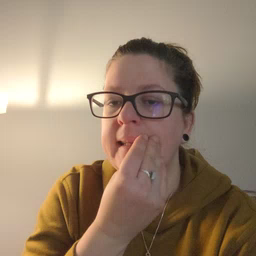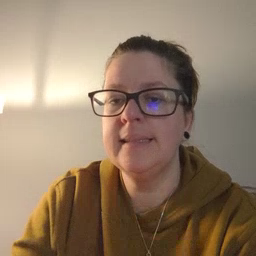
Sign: napkin